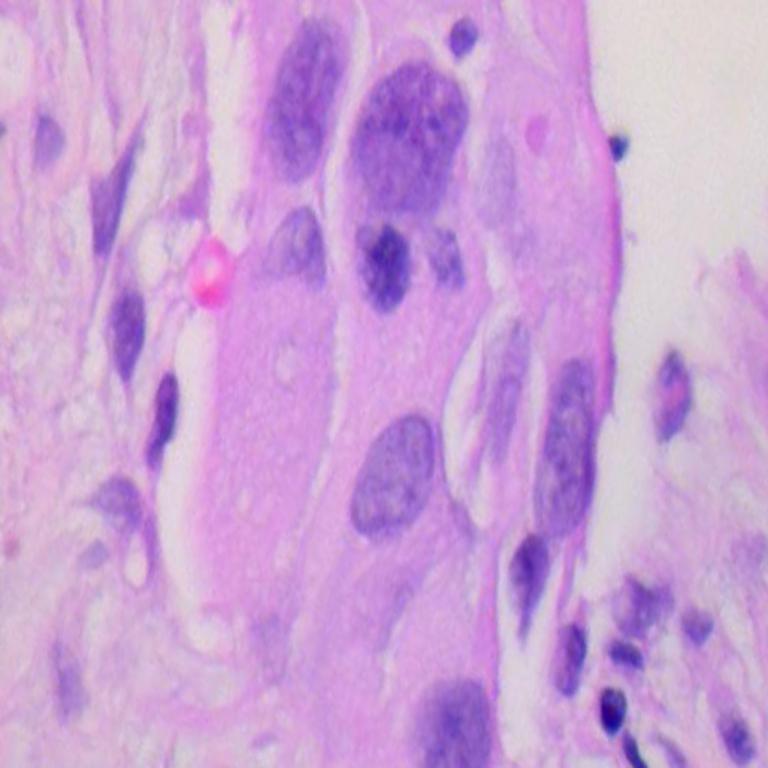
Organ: lung
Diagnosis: adenocarcinomas